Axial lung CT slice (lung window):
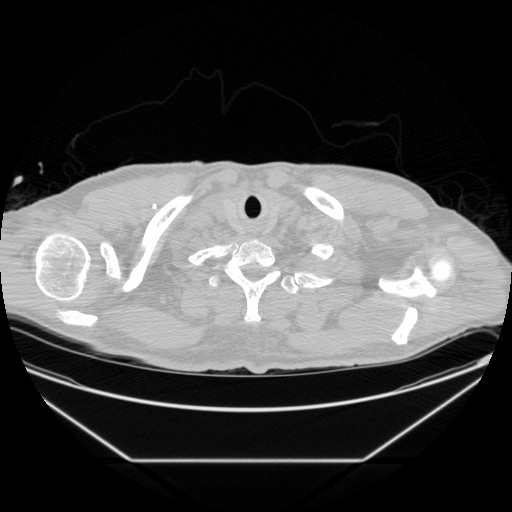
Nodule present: no